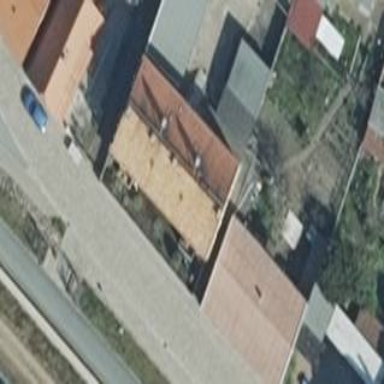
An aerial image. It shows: House with gabled roof covered in red roof tiles. The roof is oriented across the building.